Question: I have a Ajax form in my asp.net mvc application, which has a onSuccess callback as below:
'''
function onSuccessReport(context)
{
$('reportChart').empty();
var line1=@Html.GetStrippedString(context.Expenses);
}
'''
I defined a html helper which accept an string an manipulte it and return a string.
What I pass to onSuccessReport, is a json result which has a structure like this:

But I cant send context.Expenses and the application throws syntax error.
How can I send a javascript variable to my helper?
Thanks
The error in my view
****Error 1 The name 'context' does not exist in the current context****
C# method
'''
json = json.Replace(""Date":", string.Empty);
json = json.Replace(""Total":", string.Empty);
json = json.Replace('}', ']');
json = json.Replace('{', '[');
return MvcHtmlString.Create(json);
'''
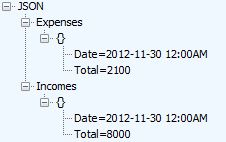
Answer: Actually, you can send javascript values over to the server side if you use Ajax. Instead of using your helper method the way you are, just change it into an action within the Controller to return you some Json (could just be a string, number, object, etc, etc). Here is an example of what you might try out.
View
'''
function onSuccessReport(context)
{
$('reportChart').empty();
var expenses = context.Expenses;
$.getJSON('@Url.Action("GetStrippedString", "ControllerName")', { expenses: expenses }, function (data) {
//pending what you pass back as data, do whatever with it
alert(data);
});
}
'''
Controller
'''
public JsonResult GetStrippedString(string expenses)
{
var result = string.Empty;
//Do something to string
return Json(result, JsonRequestBehavior.AllowGet);
}
'''